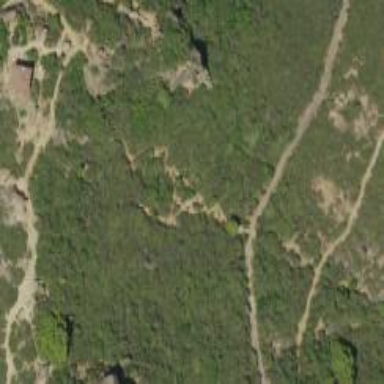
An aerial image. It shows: Path.